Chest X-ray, PA view. Patient: 48 years old, sex M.
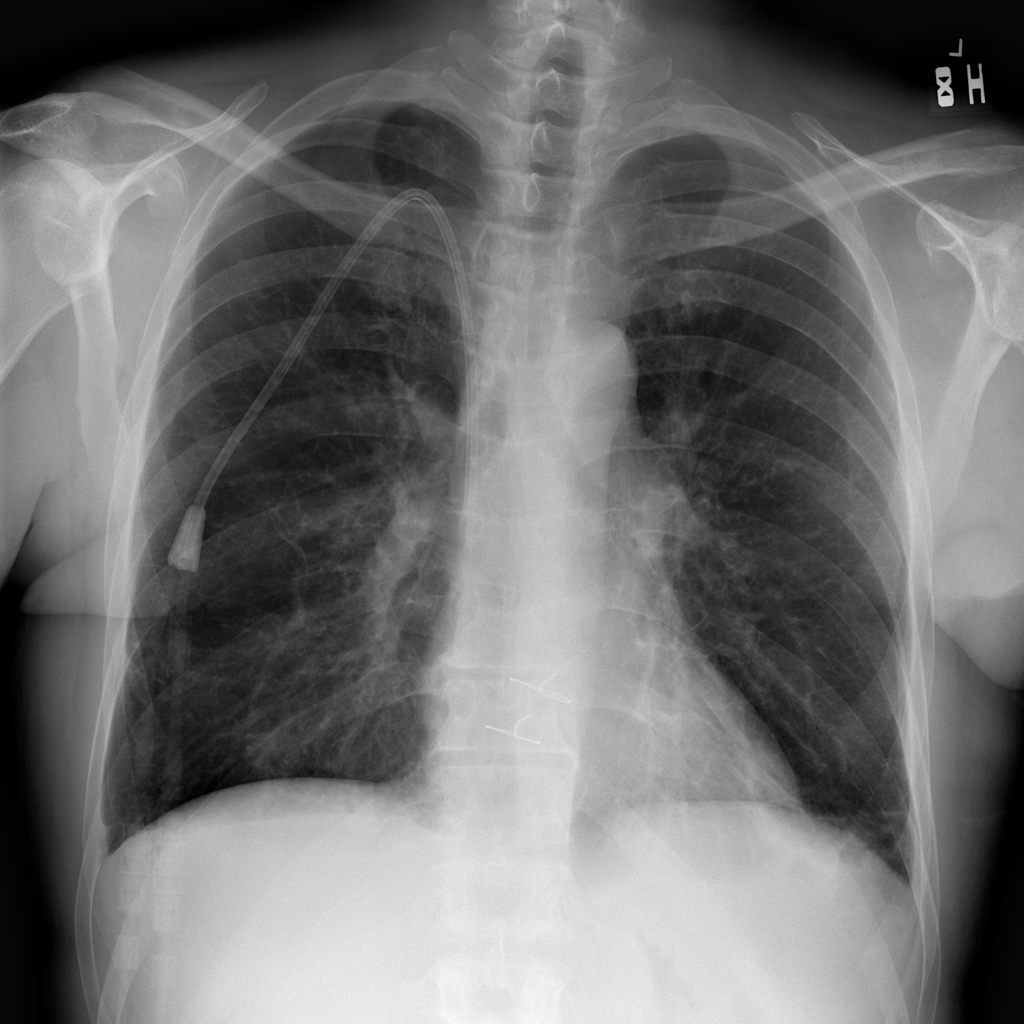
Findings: No Finding